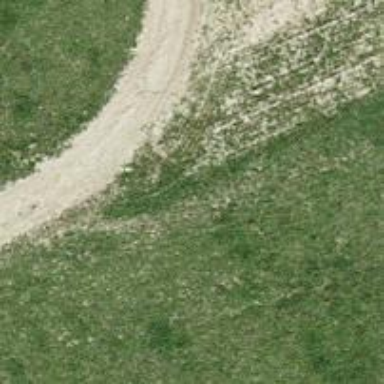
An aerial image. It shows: Dirt track with grade 5 track type.